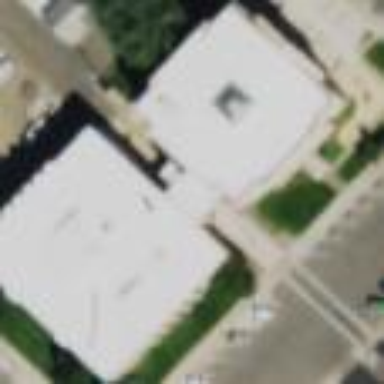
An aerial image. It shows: Courthouse building.